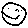
Label: smiley face